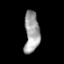
Tissue: prostate
Cell type: T cells
Senescence score: 0.7544
Nuclear area (px): 621
Mean DAPI intensity: 158.182